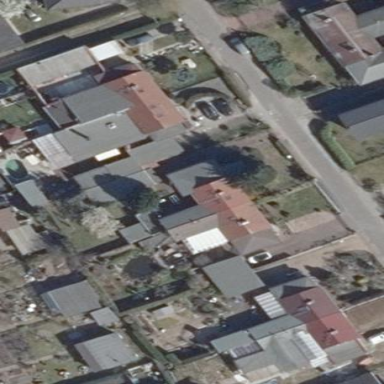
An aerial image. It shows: Semidetached house.